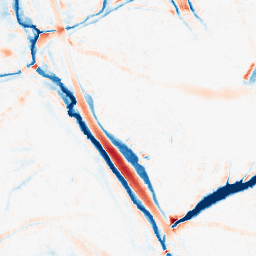
Category: morphological
Decomposition family: morphological_ellipse
Decomposition parameters: operation: average
width: 20
height: 20
Upsampling method: regularized
Upsampling parameters: scale: 4
lambda_reg: 0.001
Upsampling scale: 4